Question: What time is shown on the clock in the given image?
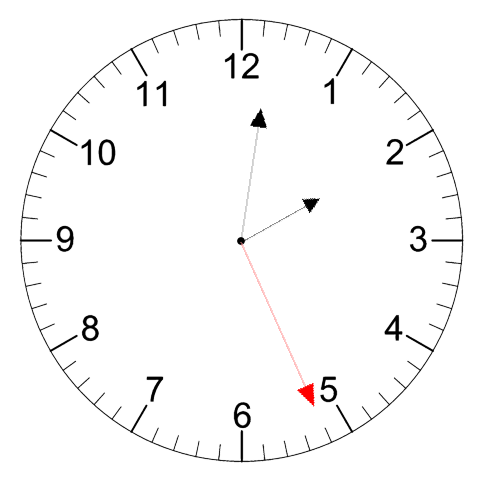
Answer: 02:01:26